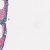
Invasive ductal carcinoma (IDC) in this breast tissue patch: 0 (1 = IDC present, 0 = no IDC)